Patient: sex F, age 54
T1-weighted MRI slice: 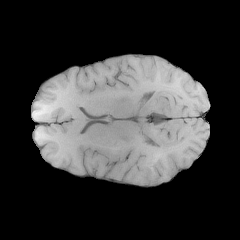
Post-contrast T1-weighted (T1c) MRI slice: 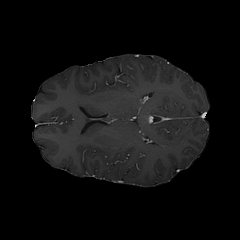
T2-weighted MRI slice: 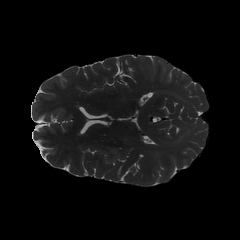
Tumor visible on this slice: yes
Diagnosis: Astrocytoma, IDH-wildtype
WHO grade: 3